Question: I want to implement blur effect to Video.
To play video, I use MPMoviePlayerViewController.
But, I don't know how to implement blur effect to movie.
I tried to overlay blur image above the movie so implement blur effect, but it isn't possible.
When video play, It should change with real time. I found libraries to implement image blurr effect, but can't find library to apply blur effect to video with realtime.I use mp4 file for blur effect. I tried to use GPUImage framework, but it doesn't run exactly.
How can implement that?
Please help me.
Thanks.

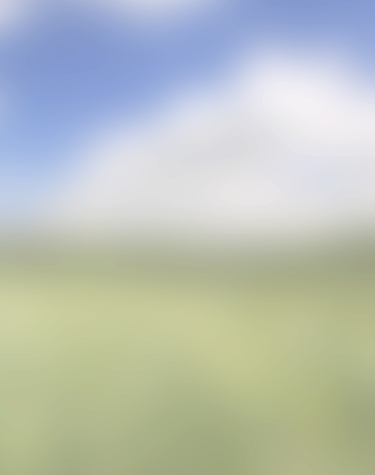
Answer: I believe GPUImage from Brad Larson is the best way to achieve.
Following is the excerpt from the github page of GPUImage
'''
//Filtering live video
//To filter live video from an iOS device's camera, you can use code like the following:
GPUImageVideoCamera *videoCamera = [[GPUImageVideoCamera alloc] initWithSessionPreset:AVCaptureSessionPreset640x480 cameraPosition:AVCaptureDevicePositionBack];
videoCamera.outputImageOrientation = UIInterfaceOrientationPortrait;
GPUImageFilter *customFilter = [[GPUImageFilter alloc] initWithFragmentShaderFromFile:@"CustomShader"];
GPUImageView *filteredVideoView = [[GPUImageView alloc] initWithFrame:CGRectMake(0.0, 0.0, viewWidth, viewHeight)];
// Add the view somewhere so it's visible
[videoCamera addTarget:customFilter];
[customFilter addTarget:filteredVideoView];
[videoCamera startCameraCapture];
'''
Since GPUImage has open-source code, you can open up the 'GPUImageVideoCamera' class and study the portion where it perform the live filtering of video data. Then use Apple's 'CoreVideo' framework to grab the video data of a movie video being played and make this GPUImage portion work for it.
Sometimes, boiler-plate codes are not available, but there's always a way out.. Good luck. :)